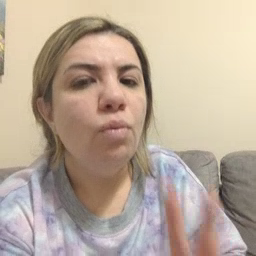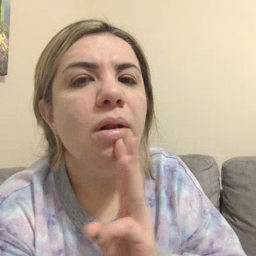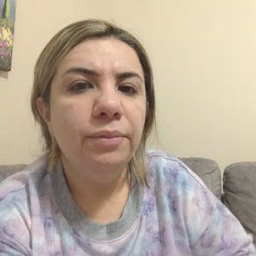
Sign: water